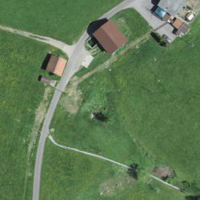
EUNIS habitat code: 24
Species observed at this site:
Silene dioica
Geum rivale
Caltha palustris